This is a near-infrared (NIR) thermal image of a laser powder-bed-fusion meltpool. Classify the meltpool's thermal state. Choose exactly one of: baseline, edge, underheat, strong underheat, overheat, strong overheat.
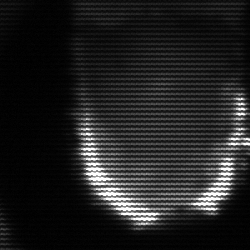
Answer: baseline